Question: I have an 'ImageView' and a 'CheckBox' inside a 'FrameLayout'. Although the 'CheckBox' is placed above the 'ImageView', its ripple feedback is drawn below the 'ImageView'. Is there any way to draw the ripple on top? Tried adding elevation values but nothing changed.

'''
<FrameLayout xmlns:android="http://schemas.android.com/apk/res/android"
android:layout_width="match_parent"
android:layout_height="match_parent"
android:orientation="vertical" >
<ImageView
android:layout_height="285dp"
android:layout_width="300dp"
android:src="@drawable/rectangle"
android:layout_gravity="center_horizontal|top" />
<CheckBox
android:layout_gravity="center"
android:layout_width="wrap_content"
android:layout_height="wrap_content"
android:text="New CheckBox" />
</FrameLayout>
'''
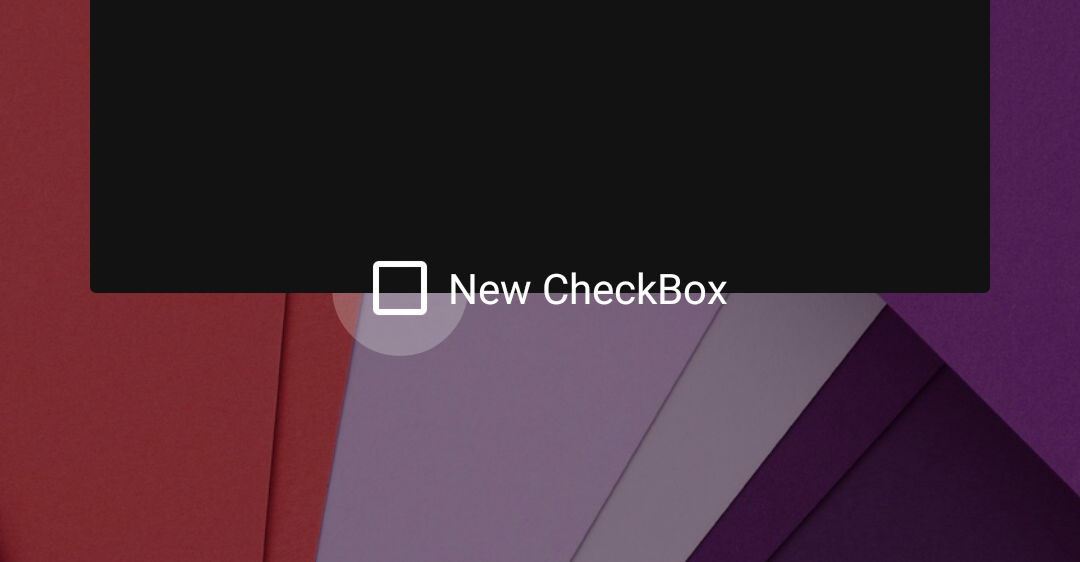
Answer: Seems that the ripples are drawn on top of their container's background. So I put the CheckBox in another container, set the container's background to transparent and the ripple showed up correctly.